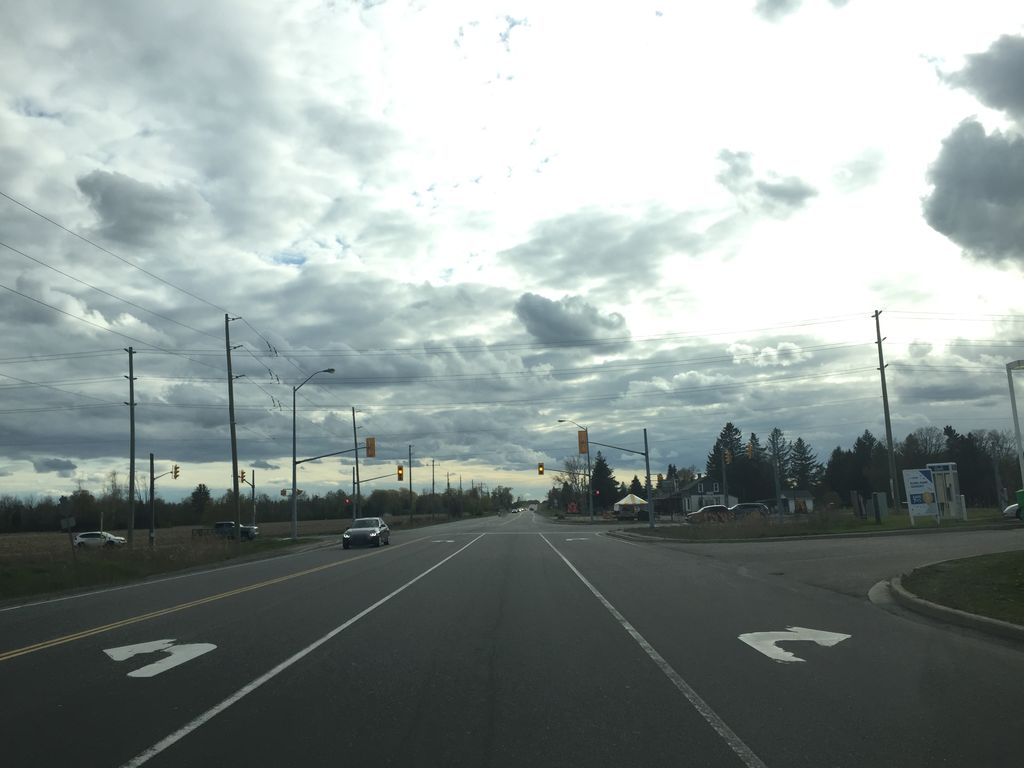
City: kitchener-waterloo